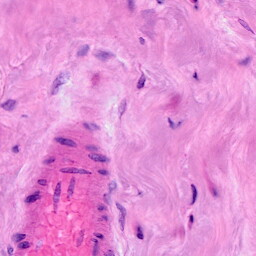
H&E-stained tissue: Breast